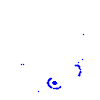
Particle: electron